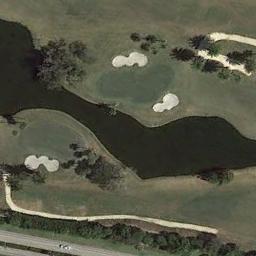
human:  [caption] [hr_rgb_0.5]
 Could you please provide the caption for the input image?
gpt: The golf course has a lake, Some putting greens and sandpits and some barrier trees are on both sides of the fairways .

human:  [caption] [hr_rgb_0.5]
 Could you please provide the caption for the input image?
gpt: Two similar-sized bunkers next to each other .

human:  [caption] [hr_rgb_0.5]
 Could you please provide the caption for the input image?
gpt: Many trees are near the golf course .

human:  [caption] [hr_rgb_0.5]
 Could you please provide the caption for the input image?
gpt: There are several bunkers and lakes and a few paths and many trees on a large green lawn on the golf course .

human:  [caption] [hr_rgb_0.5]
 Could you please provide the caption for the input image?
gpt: There are three bunkers near a lake on the golf course .